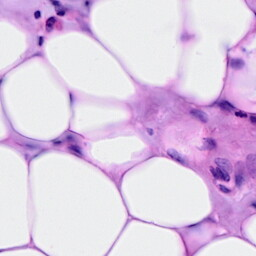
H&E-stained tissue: Breast